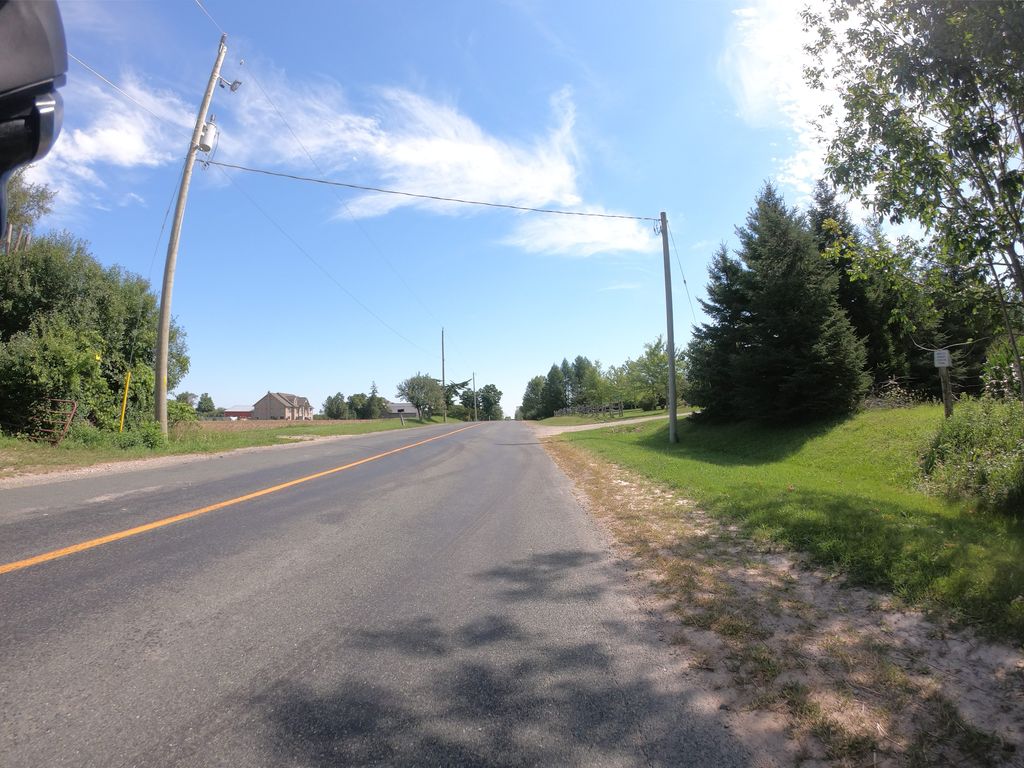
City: kitchener-waterloo